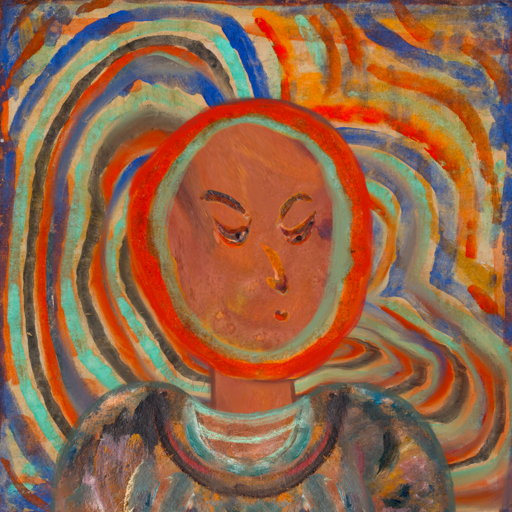
Background: Sisters, Head And Neck Side: Mother_And_Son_Son, Face Side: Hypocrite, Bust: Boggyland, Hair Side: Sisters, Head Accessory: Blank, Second Necklace: Blank, Necklace: Blank, Baby: Blank